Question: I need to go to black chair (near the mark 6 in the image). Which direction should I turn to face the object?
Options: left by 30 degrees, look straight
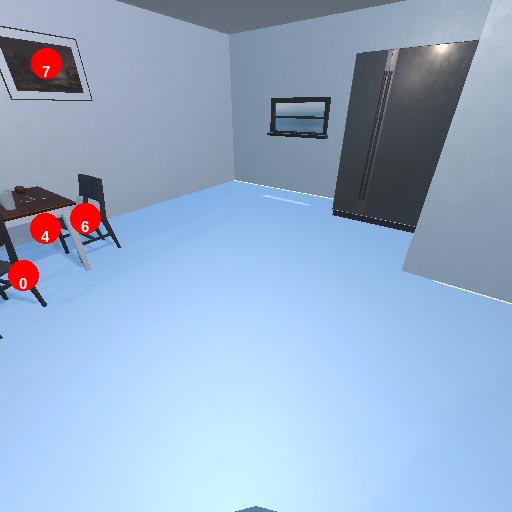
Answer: left by 30 degrees